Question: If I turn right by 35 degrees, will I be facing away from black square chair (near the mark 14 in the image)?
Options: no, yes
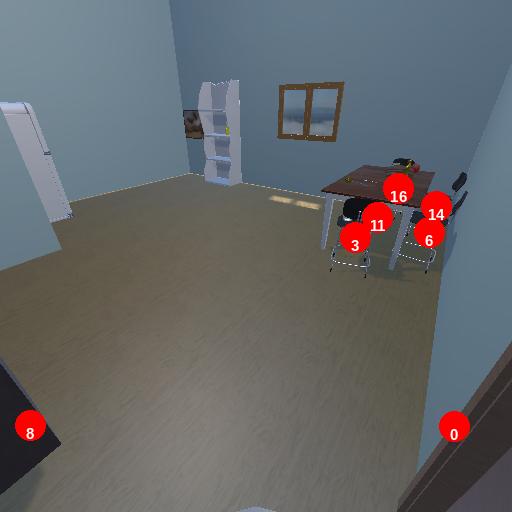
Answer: no